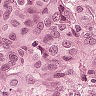
Metastatic tissue present: yes